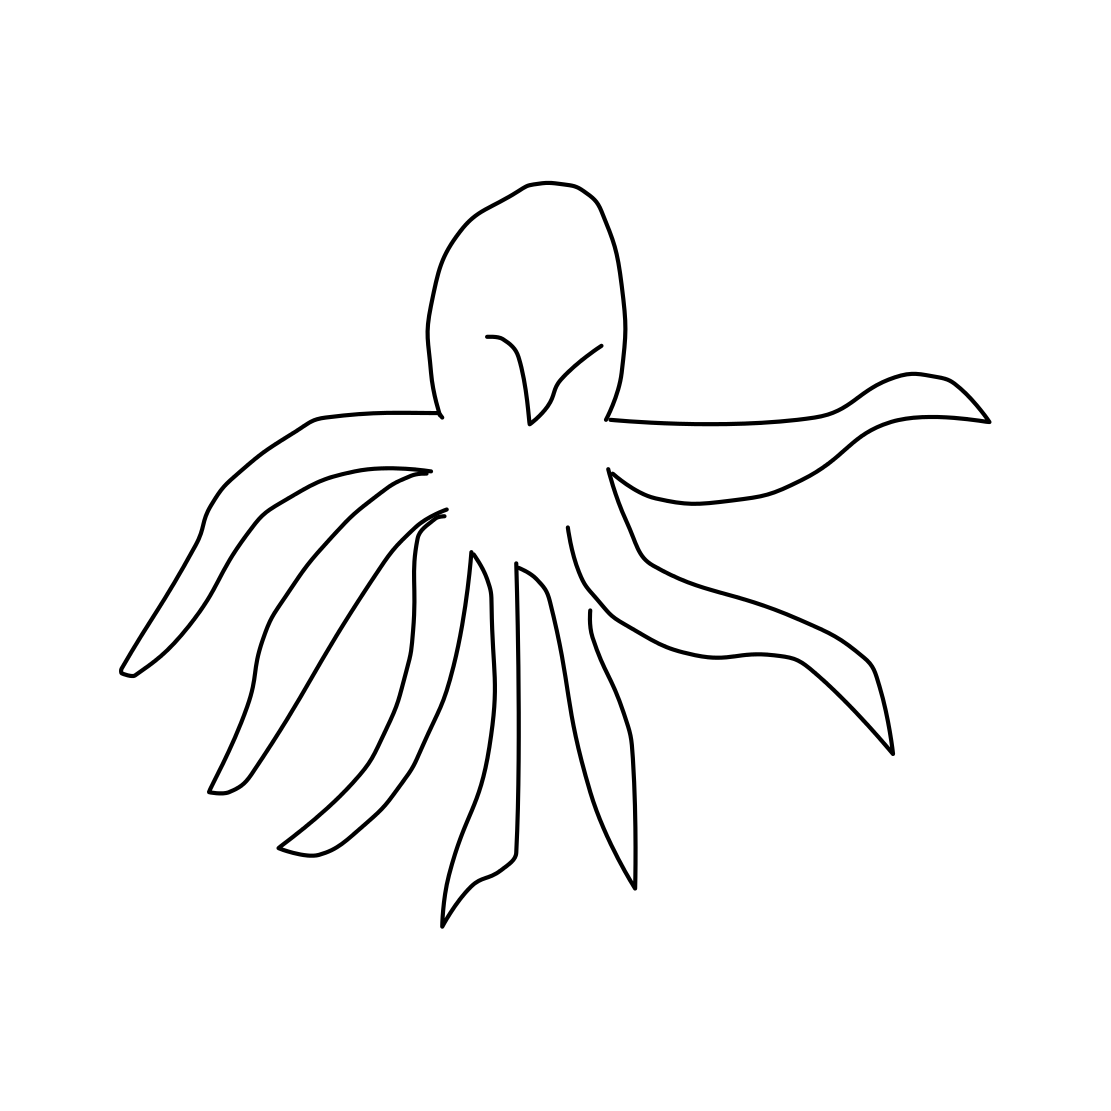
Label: octopus